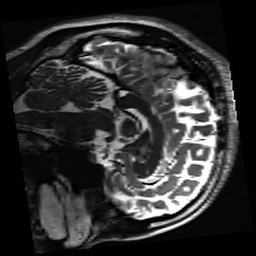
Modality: inplaneT2
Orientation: sagittal